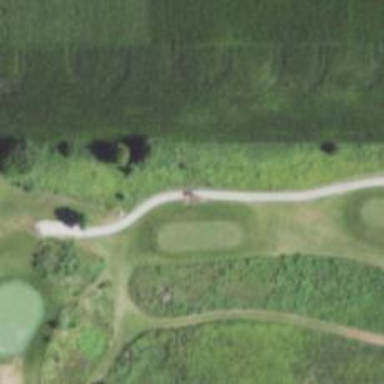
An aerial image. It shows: Pathway for golfing.